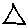
Label: triangle